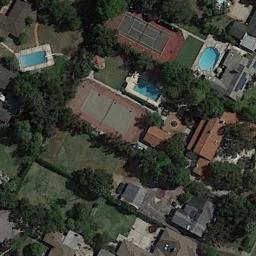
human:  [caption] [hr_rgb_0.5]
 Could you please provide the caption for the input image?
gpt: Tennis court and swimming pool in the middle of a residential area surrounded by trees .

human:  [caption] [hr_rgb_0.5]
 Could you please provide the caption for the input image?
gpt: The tennis court is on the grass next to some buildings and trees .

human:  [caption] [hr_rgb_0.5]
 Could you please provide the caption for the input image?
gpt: There are many different shapes and sizes of buildings next to the tennis courts .

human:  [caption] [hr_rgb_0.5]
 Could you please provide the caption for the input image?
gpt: There is a small tennis court in the upper left corner .

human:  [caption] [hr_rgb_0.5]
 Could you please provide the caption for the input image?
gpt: There are many green trees and buildings around the tennis court .